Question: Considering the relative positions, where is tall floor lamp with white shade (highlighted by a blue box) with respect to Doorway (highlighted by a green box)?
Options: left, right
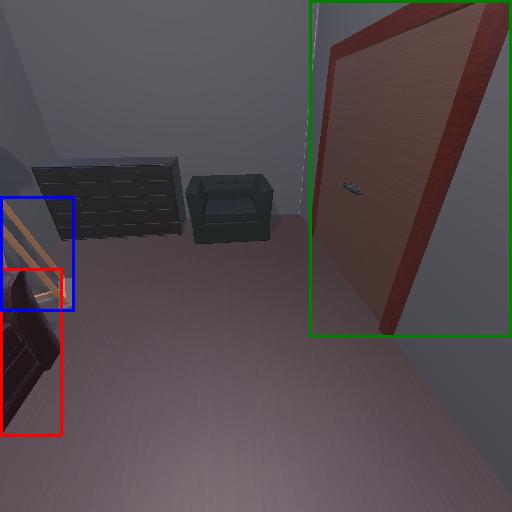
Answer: left